Question: I'm trying to put a horizontal scroll and falling flat, <URL>
please help me find what i'm doing wrong
edit
here is the markup
'''
<table >
<tr>
<td style="width:300px;">
<div style="width:300px;overflow-x:scroll !important;">
<table style="width💯float:left!important;"> <caption>2011</caption>
<td class="top">Brand</td>
<td class="top">Target</td>
<tr>
<td>ABC</td>
<td>22</td>
</tr>
</table>
<table style="width:100px;float:left!important;"> <caption>2012</caption>
<td>Brand</td>
<td>Target</td>
<tr>
<td>bnc</td>
<td>22</td>
</tr>
</table>
<table style="width:100px;float:left!important;"> <caption>2012</caption>
<td>Brand</td>
<td>Target</td>
<tr>
<td>bnc</td>
<td>22</td>
</tr>
</table>
<table style="width:100px;float:left!important;"> <caption>2012</caption>
<td>Brand</td>
<td>Target</td>
<tr>
<td>bnc</td>
<td>22</td>
</tr>
</table>
<table style="width:100px;float:left!important;"> <caption>2012</caption>
<td>Brand</td>
<td>Target</td>
<tr>
<td>bnc</td>
<td>22</td>
</tr>
</table>
</div>
</td>
</tr>
</table>
'''
here are the screen shot of current and the desired output

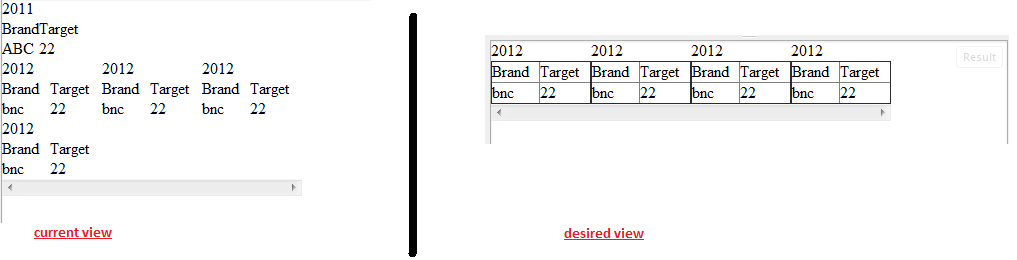
Answer: On that jsfiddle: <URL>
change this
'''
<div style="width:500px">
'''
width to something huge, eg
'''
<div style="width:9999px">
'''
so that it can accommodate many such tables and works the way you want.